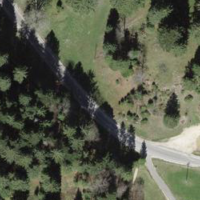
EUNIS habitat code: 43
Species observed at this site:
Primula veris
Angelica sylvestris
Lamium galeobdolon
Gymnadenia conopsea